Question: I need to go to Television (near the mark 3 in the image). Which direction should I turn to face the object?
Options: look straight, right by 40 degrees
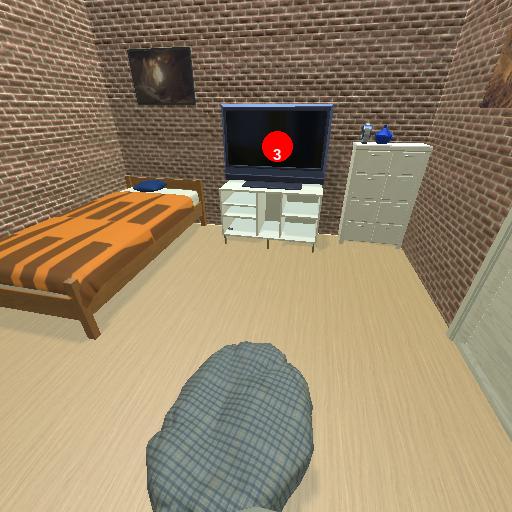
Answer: look straight